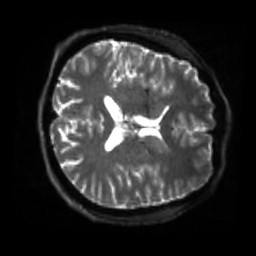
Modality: sbref
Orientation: axial
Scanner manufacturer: siemens
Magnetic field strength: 3 T
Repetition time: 4 s
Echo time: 0.0594 s